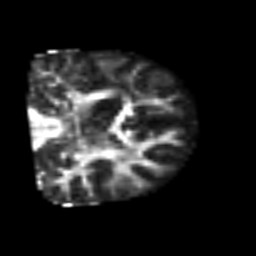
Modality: FA
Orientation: coronal
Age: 55
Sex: male
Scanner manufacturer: siemens
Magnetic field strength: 3 T
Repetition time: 6.1 s
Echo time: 0.101 s